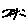
Label: line